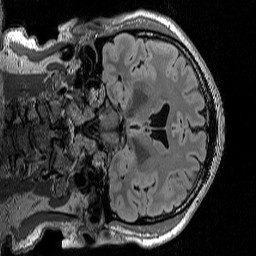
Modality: T2w
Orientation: coronal
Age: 54
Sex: male
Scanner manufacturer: siemens
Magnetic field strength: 3 T
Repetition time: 5 s
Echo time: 0.386 s